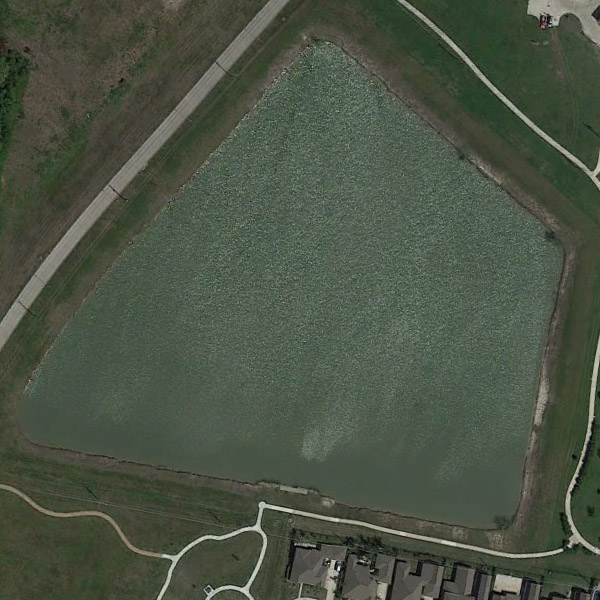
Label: Pond